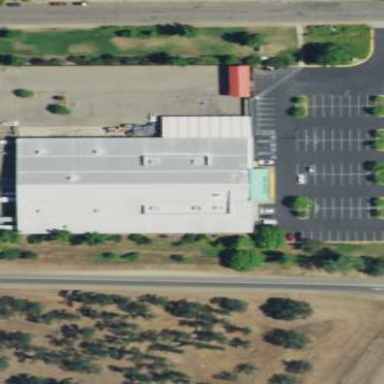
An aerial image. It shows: Building that houses trampoline park.